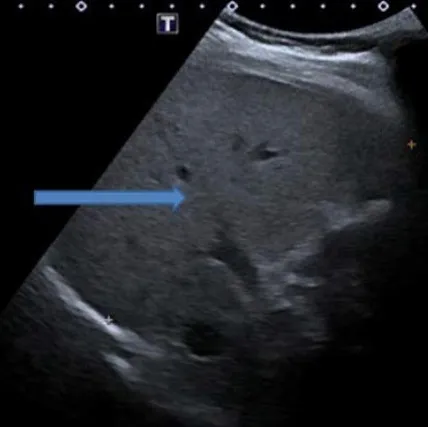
Ultrasonography of the abdomen revealed enlarged size of the liver with increased nodularity (blue arrow).
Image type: radiology (ultrasound)